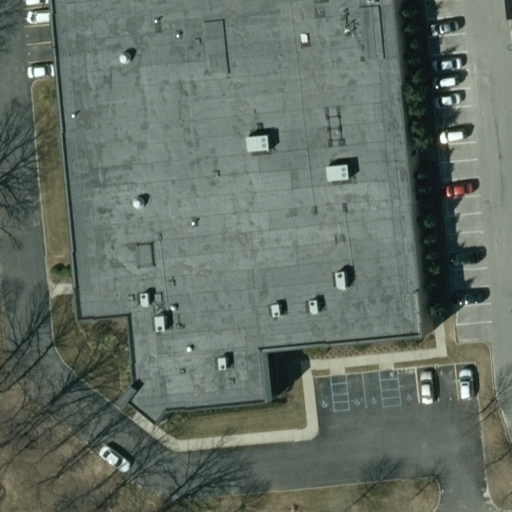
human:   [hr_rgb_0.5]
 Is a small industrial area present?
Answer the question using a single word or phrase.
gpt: no

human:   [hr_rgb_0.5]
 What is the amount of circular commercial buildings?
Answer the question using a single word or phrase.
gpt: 0

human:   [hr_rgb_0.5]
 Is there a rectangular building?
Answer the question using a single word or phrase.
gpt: no

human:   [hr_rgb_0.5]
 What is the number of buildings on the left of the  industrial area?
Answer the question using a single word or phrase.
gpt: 0

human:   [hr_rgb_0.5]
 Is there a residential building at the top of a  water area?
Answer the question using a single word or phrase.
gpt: no

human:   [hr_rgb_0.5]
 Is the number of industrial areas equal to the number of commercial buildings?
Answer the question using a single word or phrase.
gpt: yes

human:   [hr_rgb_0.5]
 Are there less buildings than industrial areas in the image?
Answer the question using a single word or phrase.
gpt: no

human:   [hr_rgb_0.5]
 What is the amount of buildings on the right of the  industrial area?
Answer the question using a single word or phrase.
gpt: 1

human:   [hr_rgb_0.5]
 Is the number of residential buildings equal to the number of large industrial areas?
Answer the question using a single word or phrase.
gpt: no

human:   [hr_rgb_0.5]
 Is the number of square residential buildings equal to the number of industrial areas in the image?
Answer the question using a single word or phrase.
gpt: no

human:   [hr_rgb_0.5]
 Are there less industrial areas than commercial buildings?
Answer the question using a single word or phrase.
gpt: no

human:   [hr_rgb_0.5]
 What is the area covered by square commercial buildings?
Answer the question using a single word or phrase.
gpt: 0m2

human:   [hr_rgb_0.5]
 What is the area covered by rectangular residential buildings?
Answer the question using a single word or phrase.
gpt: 0m2

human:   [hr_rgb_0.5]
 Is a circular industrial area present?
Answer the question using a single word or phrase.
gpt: no

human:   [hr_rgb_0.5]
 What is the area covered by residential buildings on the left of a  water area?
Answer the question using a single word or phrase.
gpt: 0m2

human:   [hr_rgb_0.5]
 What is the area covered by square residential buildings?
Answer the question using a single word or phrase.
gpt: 0m2

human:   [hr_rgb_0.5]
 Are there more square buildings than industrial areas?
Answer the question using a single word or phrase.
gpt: no

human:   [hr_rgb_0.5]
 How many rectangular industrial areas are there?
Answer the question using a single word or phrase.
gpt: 1

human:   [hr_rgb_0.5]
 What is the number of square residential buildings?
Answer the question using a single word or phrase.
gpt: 0

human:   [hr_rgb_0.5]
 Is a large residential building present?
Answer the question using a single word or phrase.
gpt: no

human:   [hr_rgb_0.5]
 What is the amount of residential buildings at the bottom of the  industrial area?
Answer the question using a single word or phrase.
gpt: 0

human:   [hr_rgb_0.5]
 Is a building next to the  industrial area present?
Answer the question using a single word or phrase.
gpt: yes

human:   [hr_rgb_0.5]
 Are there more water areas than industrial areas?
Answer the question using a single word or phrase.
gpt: no

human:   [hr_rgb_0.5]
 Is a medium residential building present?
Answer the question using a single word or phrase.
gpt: no

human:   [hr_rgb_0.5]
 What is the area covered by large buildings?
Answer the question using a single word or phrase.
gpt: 5110m2

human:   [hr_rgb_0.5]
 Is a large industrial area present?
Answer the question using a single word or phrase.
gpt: yes

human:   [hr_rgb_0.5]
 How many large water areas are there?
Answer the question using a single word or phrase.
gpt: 0

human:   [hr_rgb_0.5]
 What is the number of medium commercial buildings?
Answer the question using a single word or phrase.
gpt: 0

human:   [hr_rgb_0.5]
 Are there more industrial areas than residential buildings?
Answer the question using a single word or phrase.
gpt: yes

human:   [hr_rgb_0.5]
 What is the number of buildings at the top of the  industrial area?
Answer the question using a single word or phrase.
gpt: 1

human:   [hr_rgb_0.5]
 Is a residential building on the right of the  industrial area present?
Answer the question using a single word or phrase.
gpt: no

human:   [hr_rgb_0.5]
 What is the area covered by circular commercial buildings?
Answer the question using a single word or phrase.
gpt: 0m2

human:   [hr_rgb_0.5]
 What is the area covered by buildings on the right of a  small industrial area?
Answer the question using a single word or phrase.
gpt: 0m2

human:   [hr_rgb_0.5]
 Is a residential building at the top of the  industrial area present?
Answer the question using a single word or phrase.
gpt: no

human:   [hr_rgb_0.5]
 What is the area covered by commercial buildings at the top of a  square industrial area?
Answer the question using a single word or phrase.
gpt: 0m2

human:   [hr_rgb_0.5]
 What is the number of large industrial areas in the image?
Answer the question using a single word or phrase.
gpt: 1